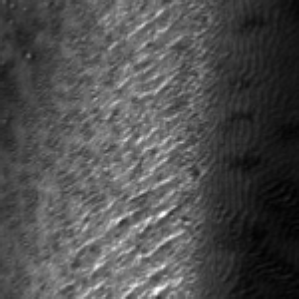
Label: frost